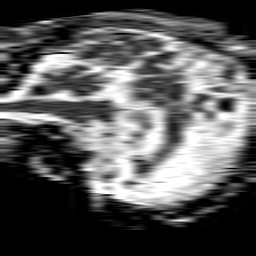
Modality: ADC
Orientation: sagittal
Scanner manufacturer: philips
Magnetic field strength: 1.5 T
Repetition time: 4.6 s
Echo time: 0.08631 s